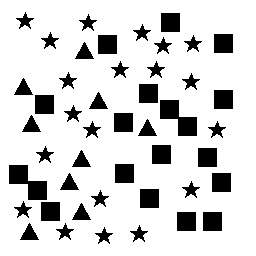
Squares: 19
Triangles: 9
Stars: 20
Total shapes: 48